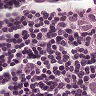
Metastatic tissue present: yes